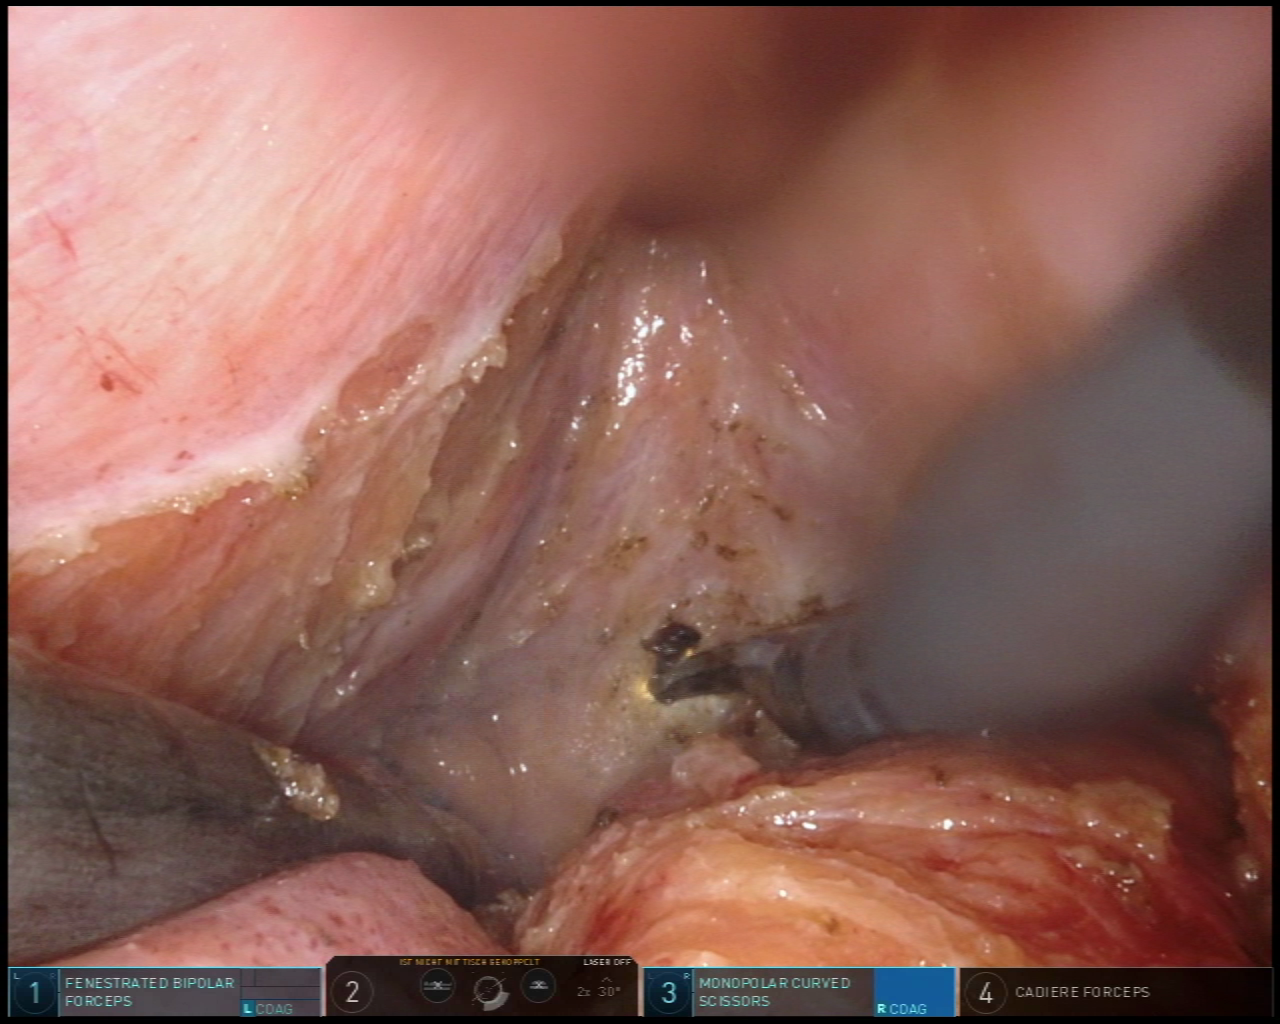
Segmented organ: vesicular_glands
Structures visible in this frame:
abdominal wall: no
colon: no
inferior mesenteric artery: no
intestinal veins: no
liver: no
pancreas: no
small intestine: no
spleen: no
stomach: no
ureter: no
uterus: no
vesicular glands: yes